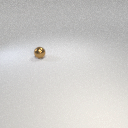
small brown metal sphere